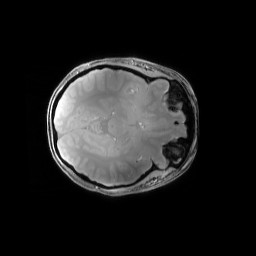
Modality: PDw
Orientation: axial
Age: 26
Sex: female
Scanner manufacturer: siemens
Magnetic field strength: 6.98 T
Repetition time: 1.3 s
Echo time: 0.00231 s